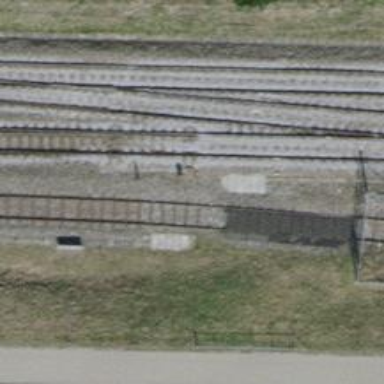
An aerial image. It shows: Railway switch.